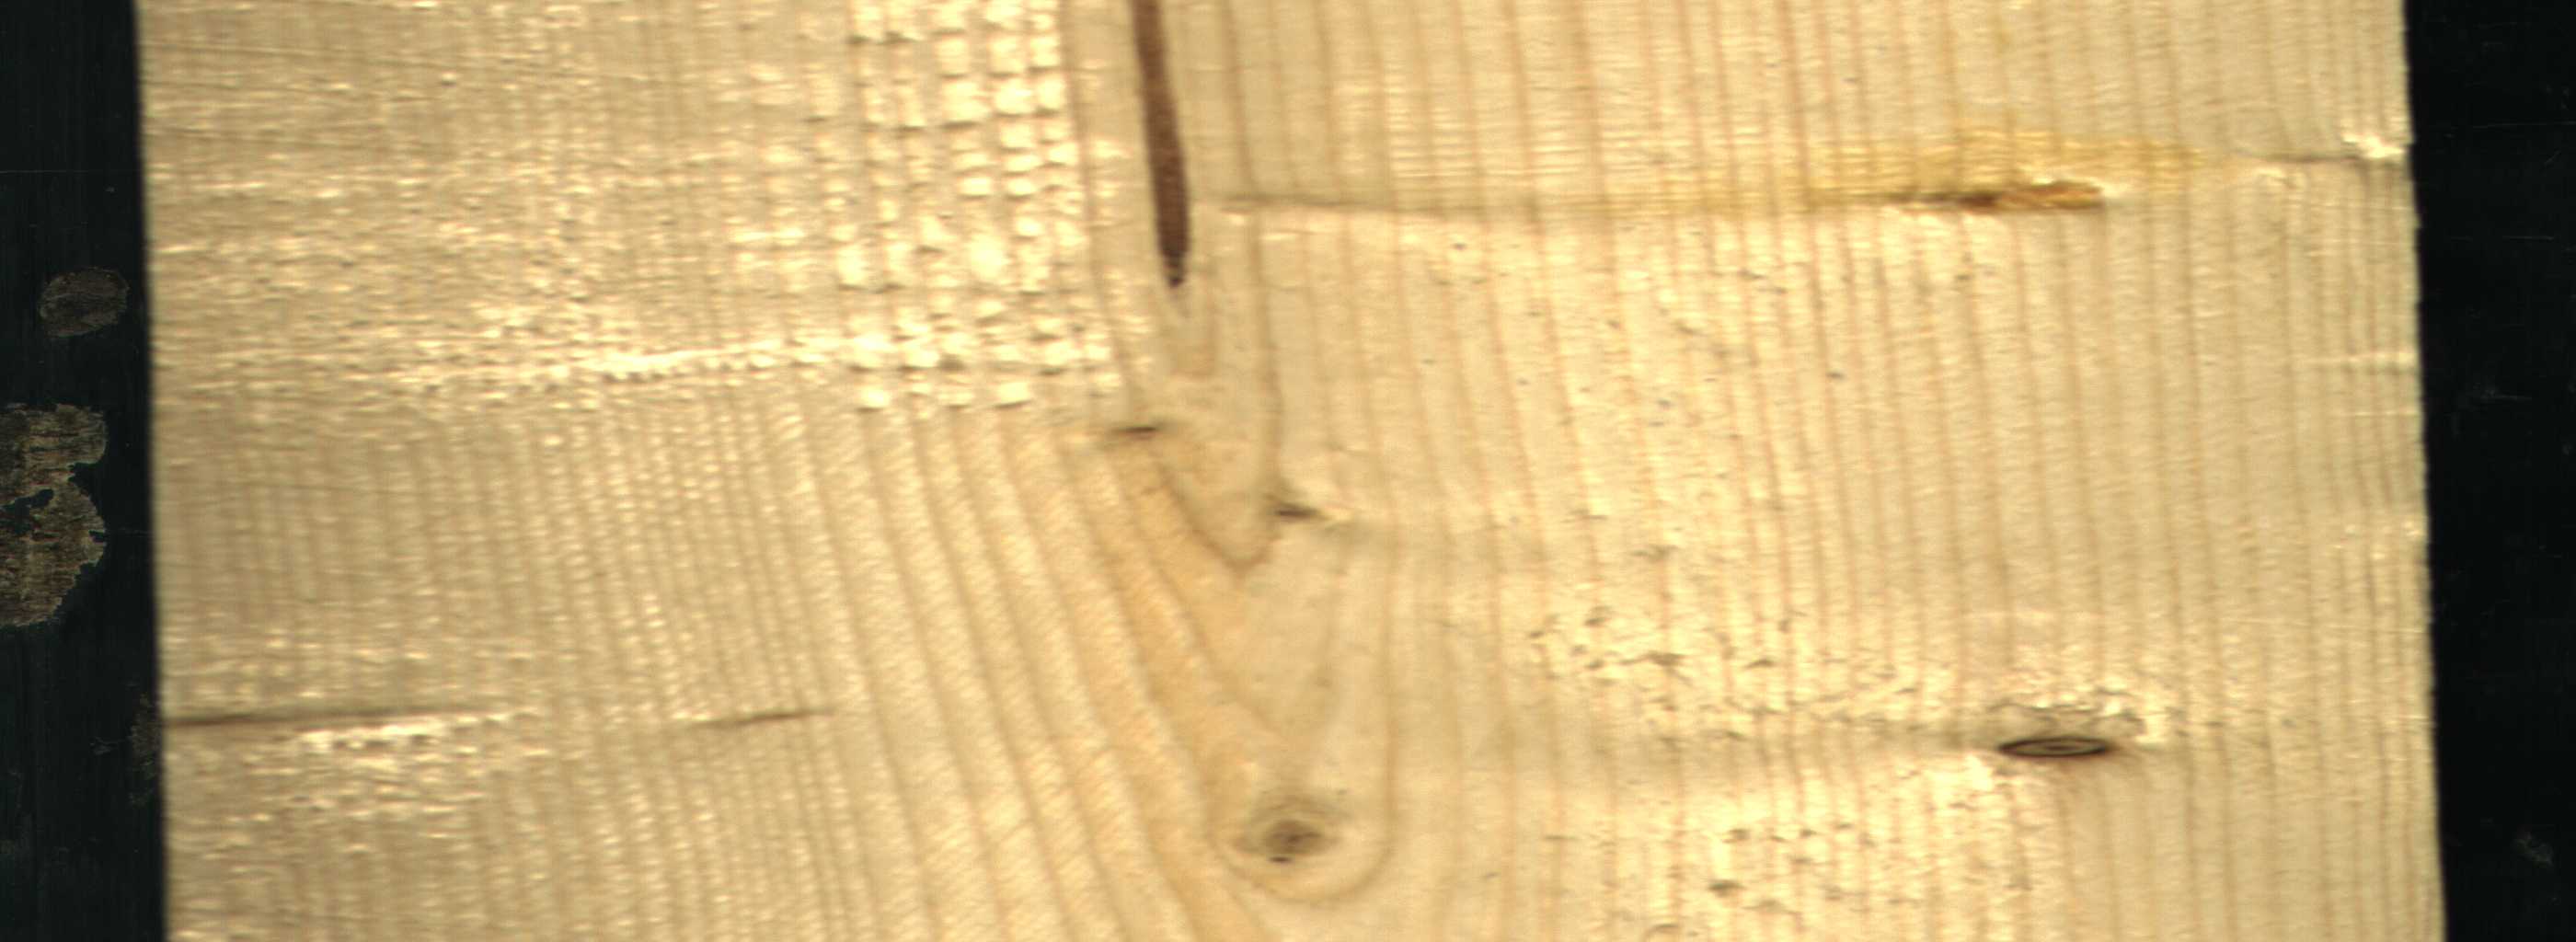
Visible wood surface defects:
Marrow
resin
Live_Knot
Live_Knot
Live_Knot